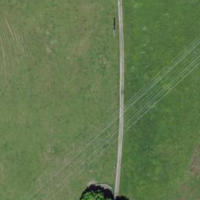
EUNIS habitat code: 24
Species observed at this site:
Buteo buteo